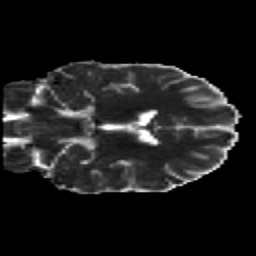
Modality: MD
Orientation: coronal
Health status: healthy
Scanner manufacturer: siemens
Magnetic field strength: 3 T
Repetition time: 12 s
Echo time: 0.092 s